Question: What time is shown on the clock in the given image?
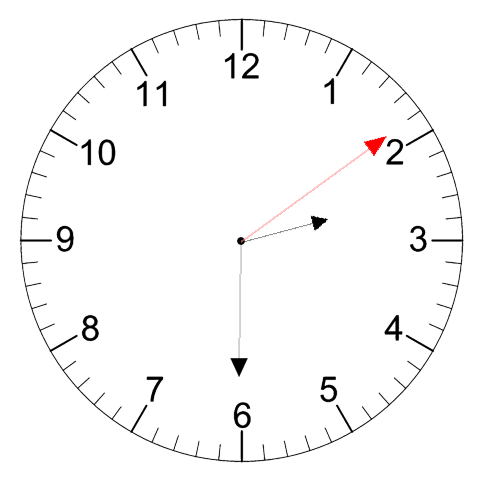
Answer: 02:30:09